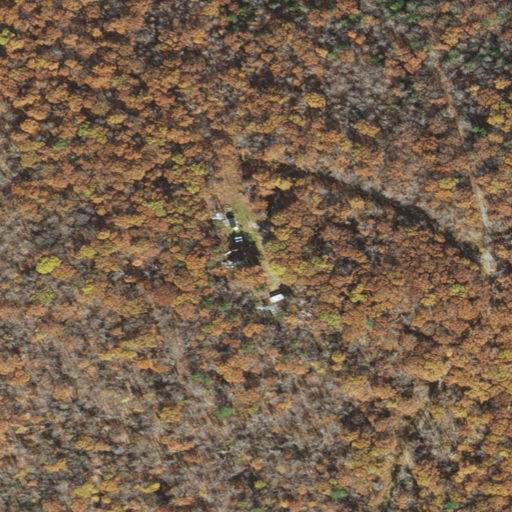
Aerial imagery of mountain in Massachusetts named Mount Wilcox containing deciduous forest, mixed forest, open development, medium intensity development, and low intensity development